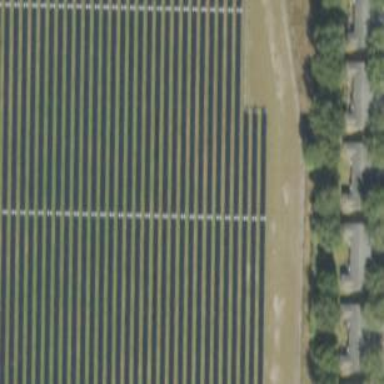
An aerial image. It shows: Solar power generator using photovoltaic method with solar photovoltaic panel types.